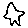
Label: star